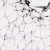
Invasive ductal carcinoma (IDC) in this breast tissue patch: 0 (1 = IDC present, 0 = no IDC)